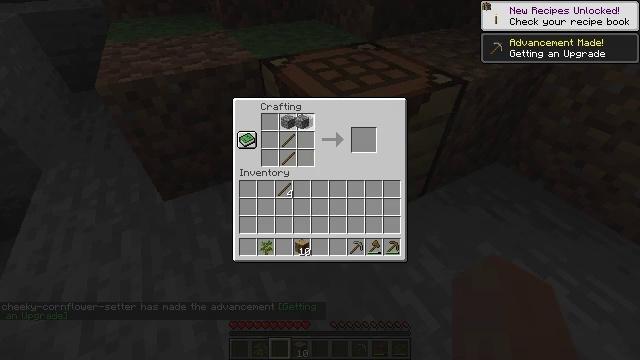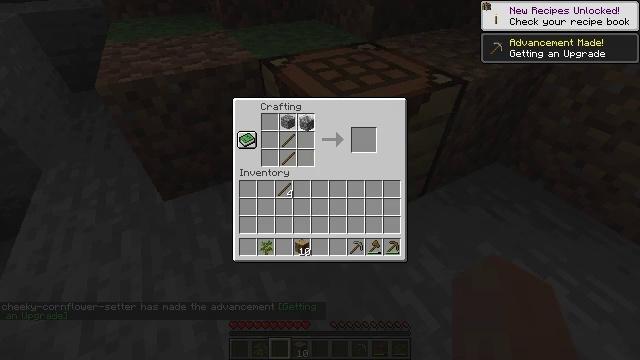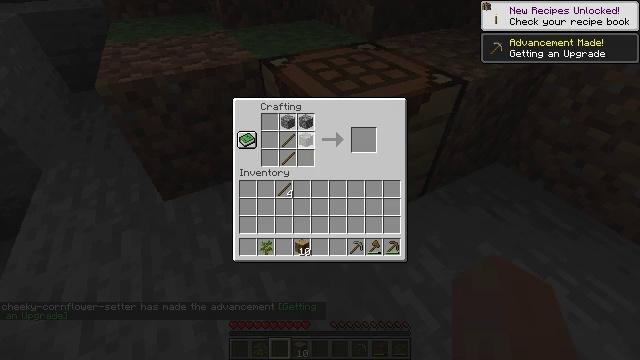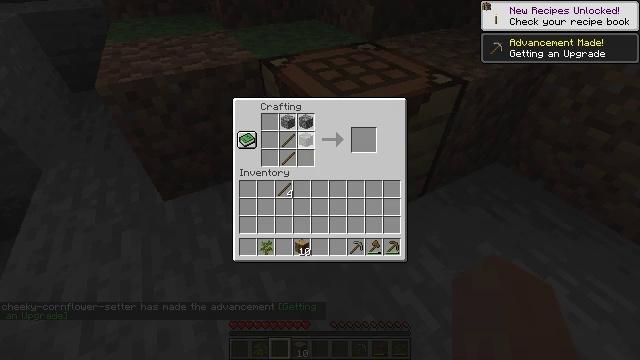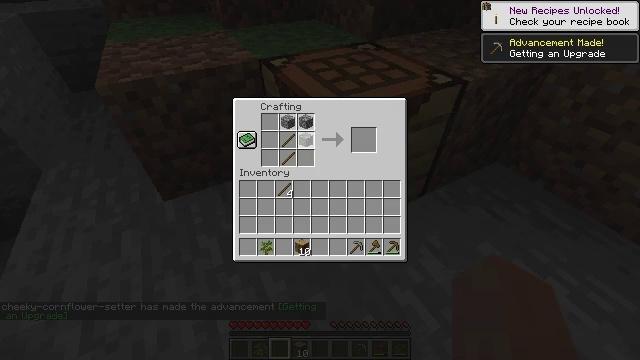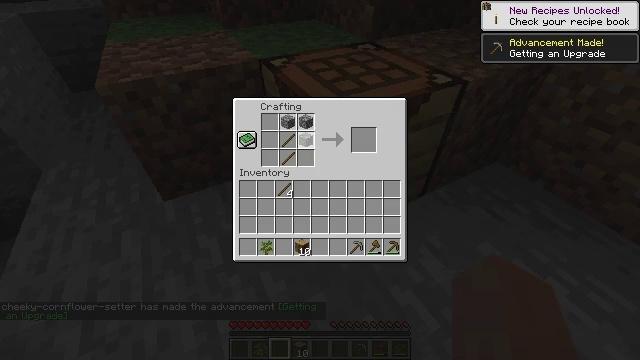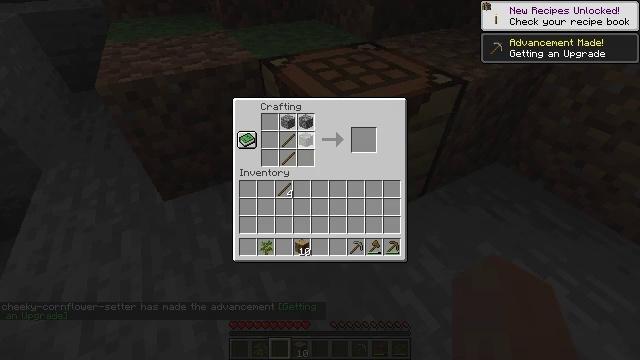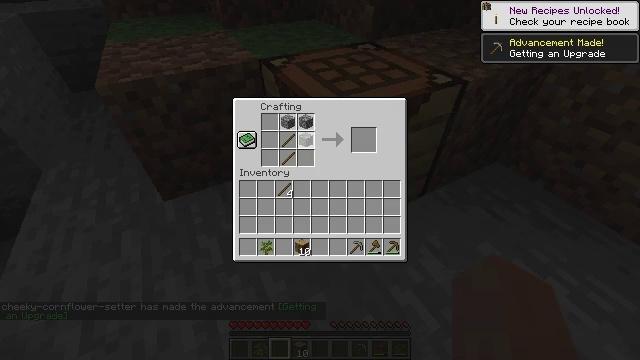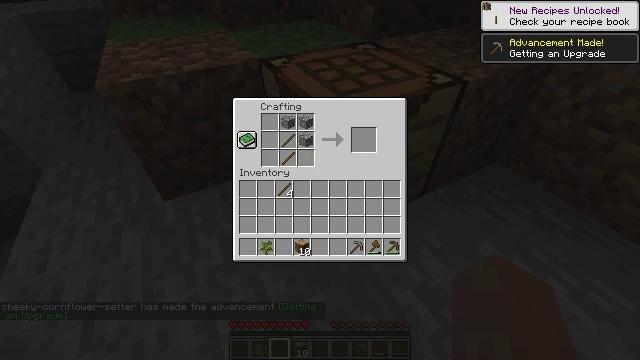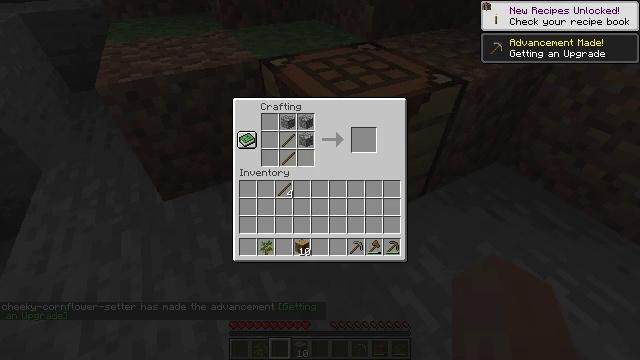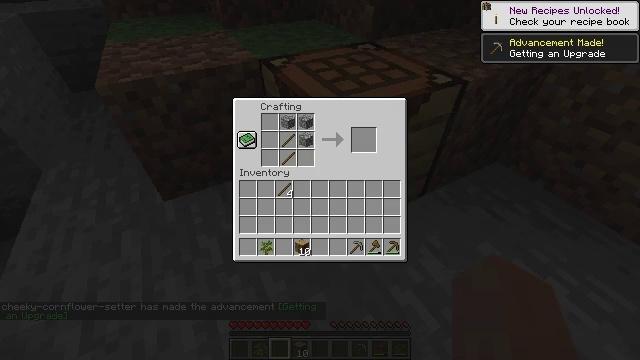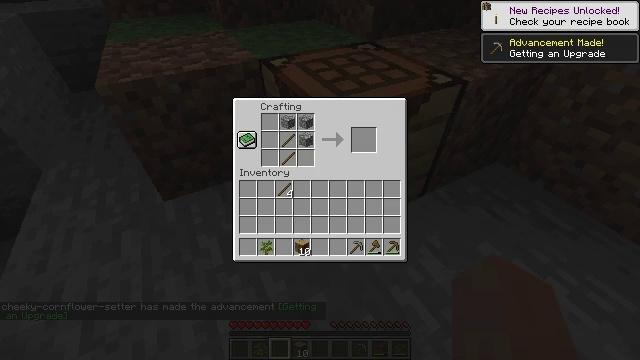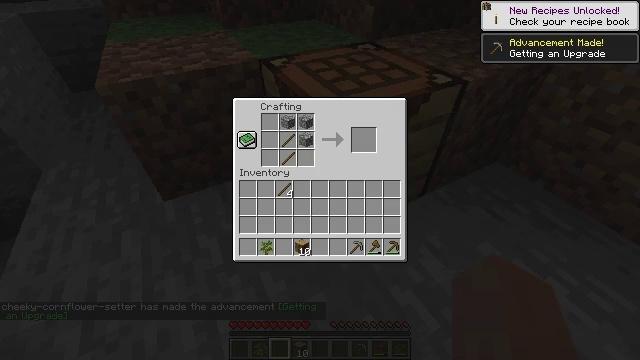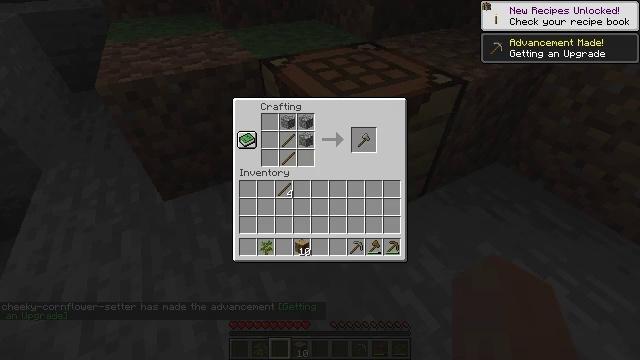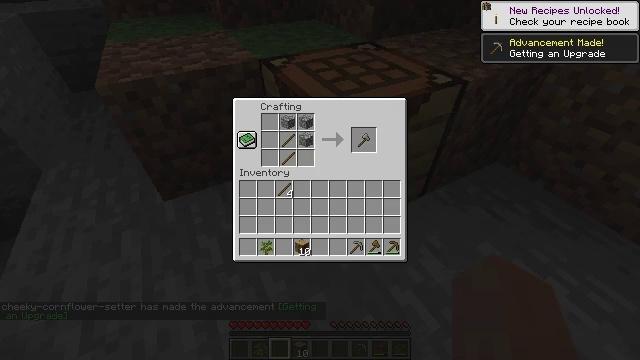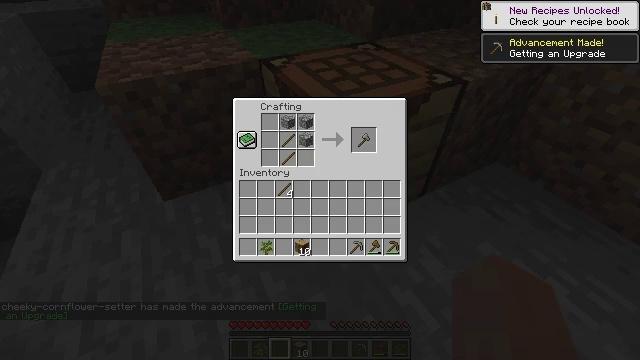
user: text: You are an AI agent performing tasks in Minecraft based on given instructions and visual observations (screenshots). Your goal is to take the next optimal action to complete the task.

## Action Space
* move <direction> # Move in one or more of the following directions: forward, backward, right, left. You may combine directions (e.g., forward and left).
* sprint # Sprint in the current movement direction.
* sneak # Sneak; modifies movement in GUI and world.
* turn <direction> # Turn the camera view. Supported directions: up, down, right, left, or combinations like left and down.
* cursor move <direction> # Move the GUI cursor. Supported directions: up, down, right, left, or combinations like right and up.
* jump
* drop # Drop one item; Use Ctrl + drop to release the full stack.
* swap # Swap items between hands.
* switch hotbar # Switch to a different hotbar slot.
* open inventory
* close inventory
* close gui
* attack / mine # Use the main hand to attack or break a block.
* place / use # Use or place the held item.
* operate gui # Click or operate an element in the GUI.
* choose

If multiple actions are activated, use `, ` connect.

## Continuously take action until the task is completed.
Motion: motion action
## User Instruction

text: Make a stone axe using a crafting table.
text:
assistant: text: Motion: choose
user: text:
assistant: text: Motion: cursor move down, choose
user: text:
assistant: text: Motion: choose
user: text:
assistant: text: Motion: choose
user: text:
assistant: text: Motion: choose
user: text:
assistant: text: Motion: choose
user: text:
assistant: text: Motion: choose
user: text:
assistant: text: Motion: choose
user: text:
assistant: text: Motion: no_op
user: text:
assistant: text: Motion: cursor move right and down
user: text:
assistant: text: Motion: sneak, cursor move right
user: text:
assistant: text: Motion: sneak
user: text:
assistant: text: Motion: sneak
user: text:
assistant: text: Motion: sneak
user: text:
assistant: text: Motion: sneak
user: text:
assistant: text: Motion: sneak
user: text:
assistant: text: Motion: sneak
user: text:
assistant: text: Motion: sneak
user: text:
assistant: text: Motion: sneak
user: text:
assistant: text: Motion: sneak
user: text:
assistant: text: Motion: sneak
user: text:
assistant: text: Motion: sneak
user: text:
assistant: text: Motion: sneak
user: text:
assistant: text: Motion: sneak
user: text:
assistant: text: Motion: sneak, operate gui
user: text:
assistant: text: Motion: sneak, operate gui
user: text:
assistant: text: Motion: sneak, operate gui
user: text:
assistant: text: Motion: sneak
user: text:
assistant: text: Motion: sneak
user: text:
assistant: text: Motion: no_op